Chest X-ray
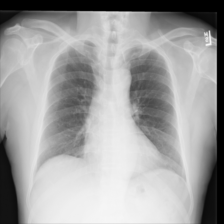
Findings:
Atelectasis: negative
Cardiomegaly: positive
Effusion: negative
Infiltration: negative
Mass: negative
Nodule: negative
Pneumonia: negative
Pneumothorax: negative
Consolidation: negative
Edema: negative
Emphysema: negative
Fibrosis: negative
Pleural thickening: negative
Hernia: negative